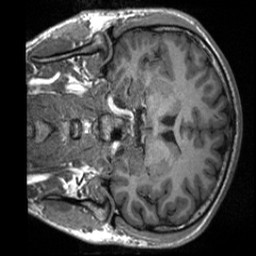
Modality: T1w
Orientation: coronal
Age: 22
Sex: male
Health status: healthy
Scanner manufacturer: siemens
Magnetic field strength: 3 T
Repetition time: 2 s
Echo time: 0.00232 s